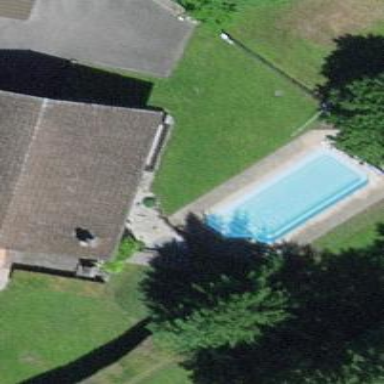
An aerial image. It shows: Swimming pool located in leisure land.